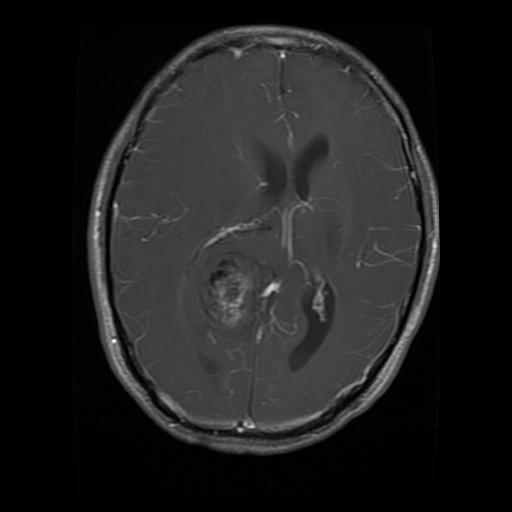
Label: glioma